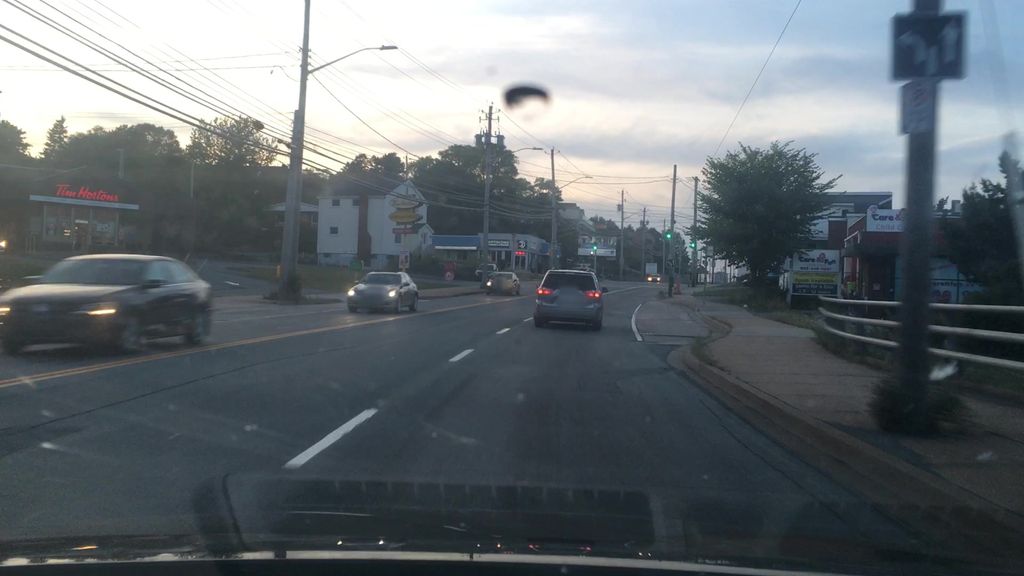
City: halifax